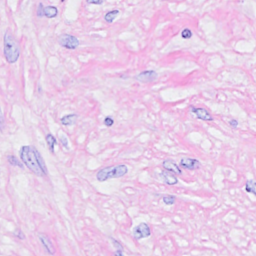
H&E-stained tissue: Breast